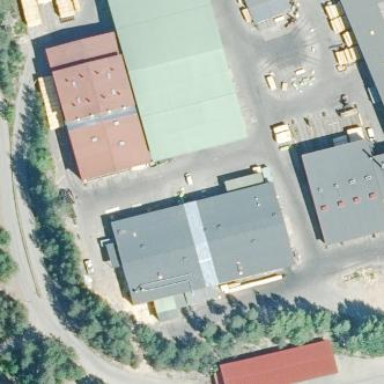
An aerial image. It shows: Warehouse.